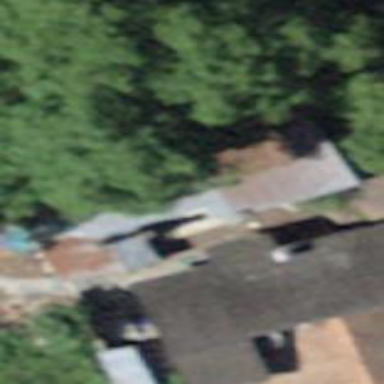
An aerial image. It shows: Shed.